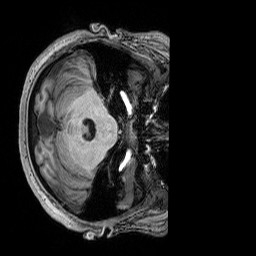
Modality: T1w
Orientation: axial
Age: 27
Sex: male
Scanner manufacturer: siemens
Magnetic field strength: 3 T
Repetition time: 2.8 s
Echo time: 0.00212 s